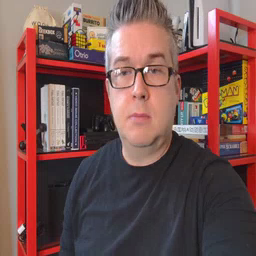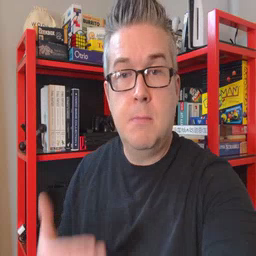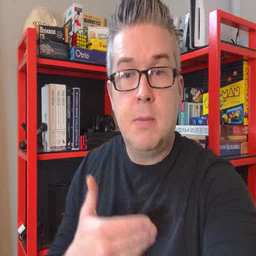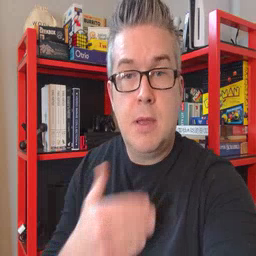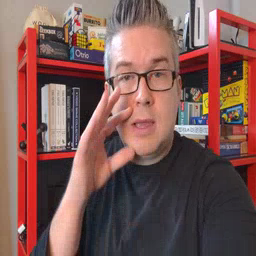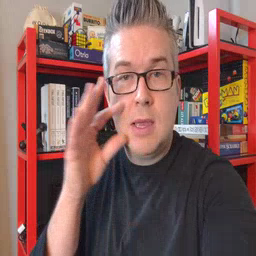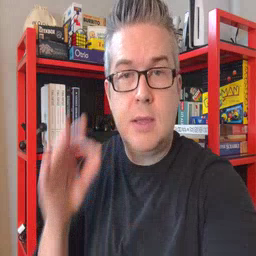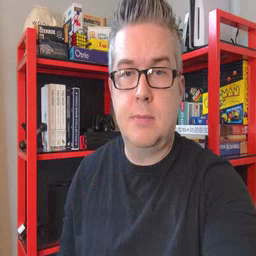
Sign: kitty